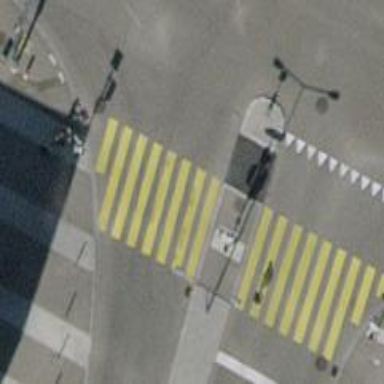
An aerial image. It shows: Zebra crossing with traffic signals. The crossing is marked by traffic lights.